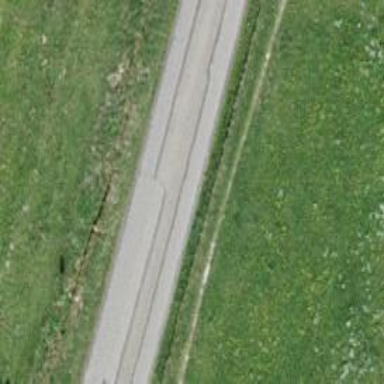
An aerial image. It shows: Unpaved path.